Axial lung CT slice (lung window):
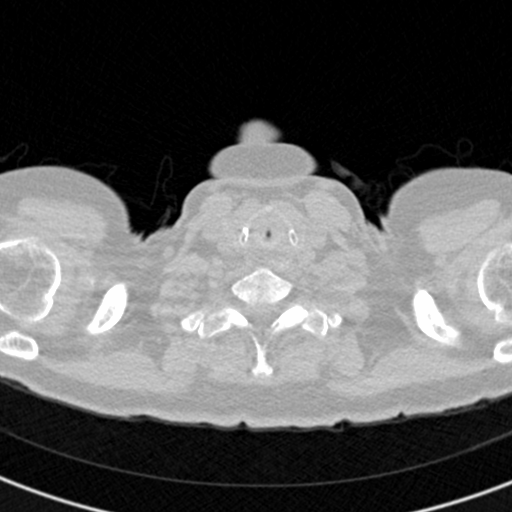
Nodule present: no